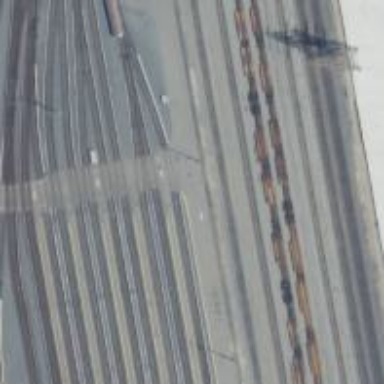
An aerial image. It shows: Level crossing along the railway.